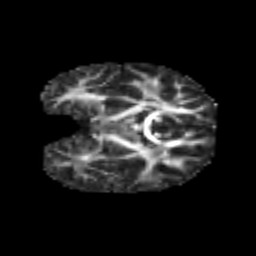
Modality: FA
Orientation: coronal
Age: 7
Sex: male
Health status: healthy